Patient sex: M
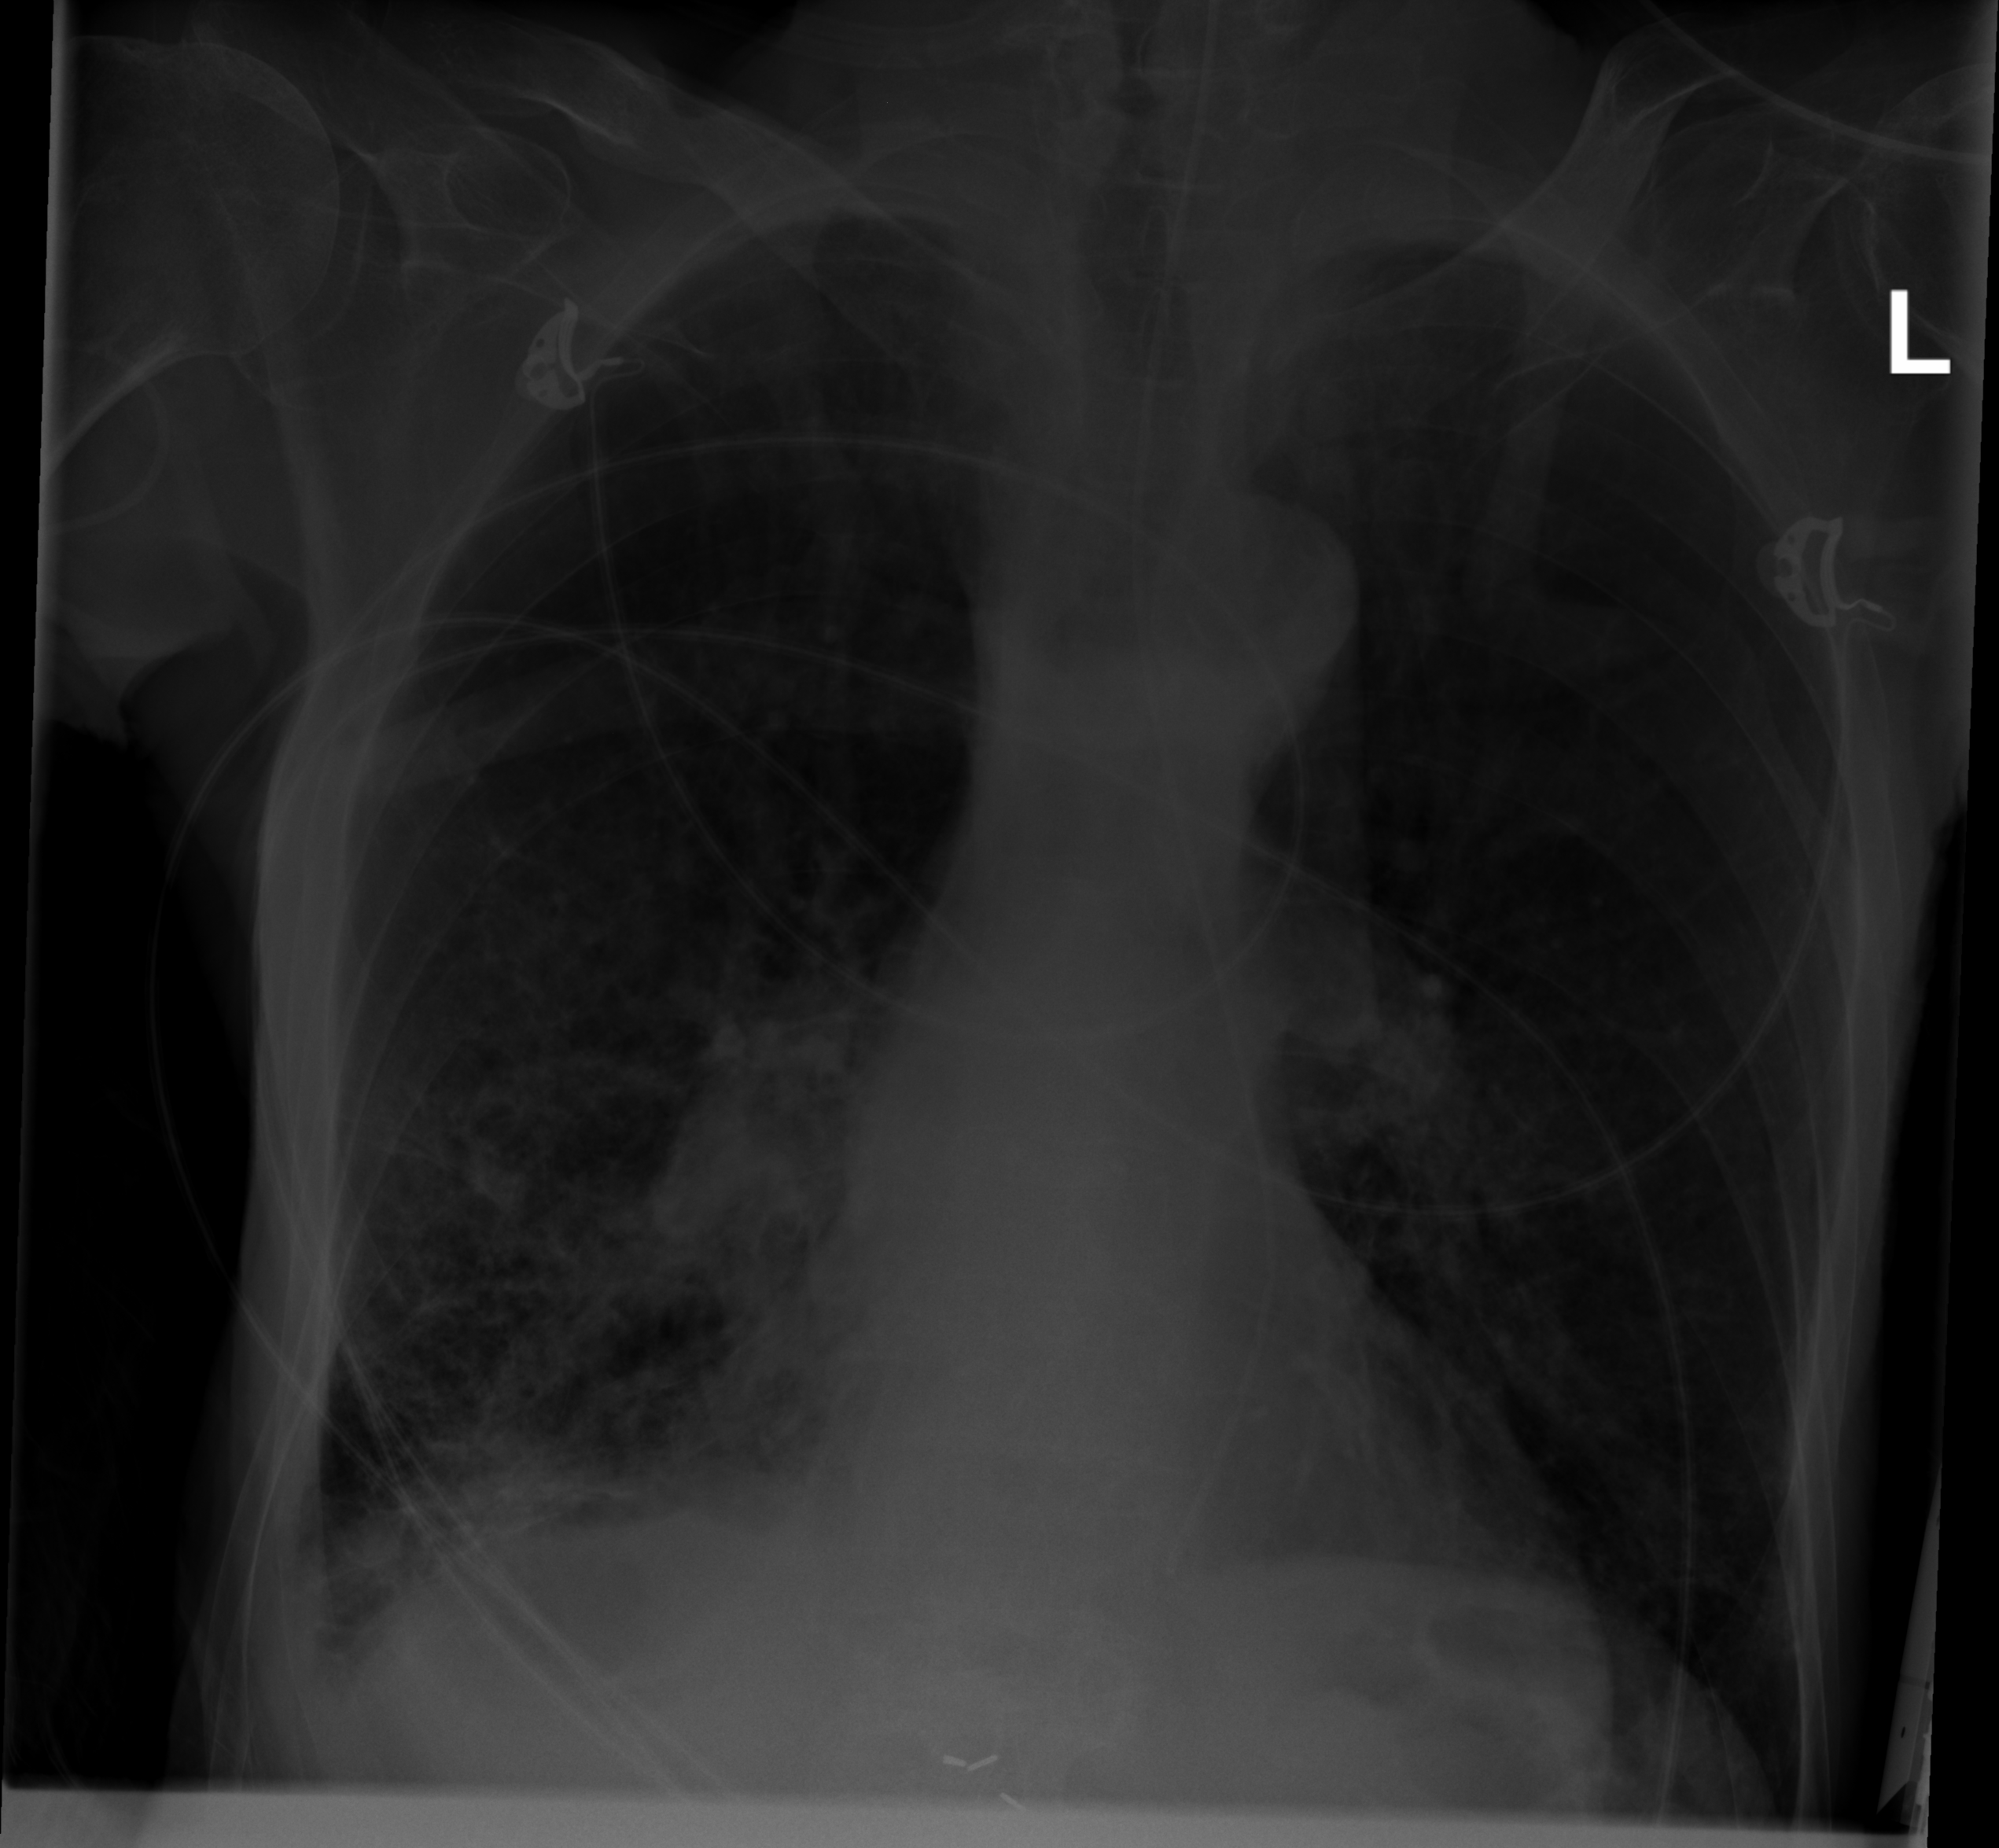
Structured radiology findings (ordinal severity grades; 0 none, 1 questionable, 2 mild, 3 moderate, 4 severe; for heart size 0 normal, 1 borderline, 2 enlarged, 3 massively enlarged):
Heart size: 0
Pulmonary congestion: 0
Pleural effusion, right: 0
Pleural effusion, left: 0
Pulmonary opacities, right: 3
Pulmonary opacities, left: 0
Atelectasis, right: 3
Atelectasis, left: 0